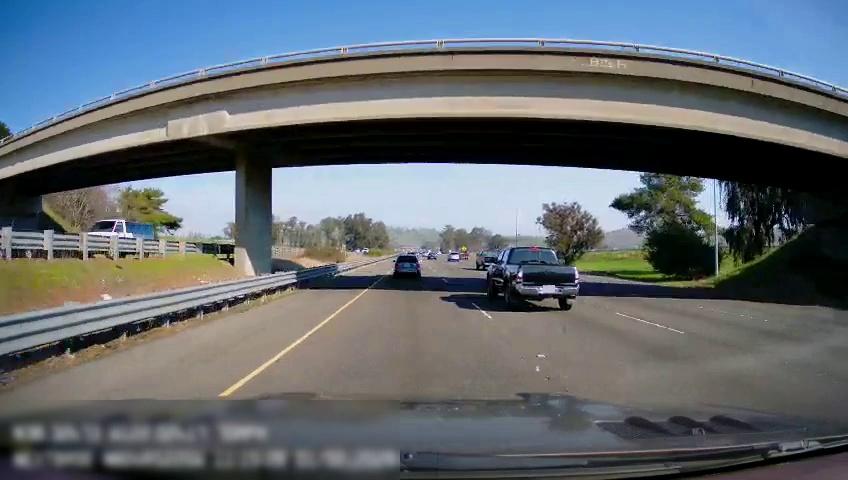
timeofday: Day
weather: Sunny
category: Drivable Space
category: Vehicles | Truck
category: Vehicles | Truck
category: Vehicles | Car
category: Vehicles | Truck
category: Vehicles | SUV
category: Vehicles | Truck
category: Vehicles | SUV
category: Lanes | Current Lane
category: Lanes | Current Lane
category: Lanes | Alternate Lane